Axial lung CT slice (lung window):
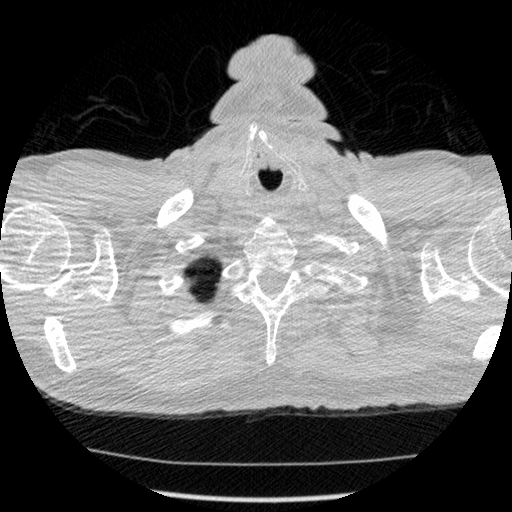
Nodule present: no